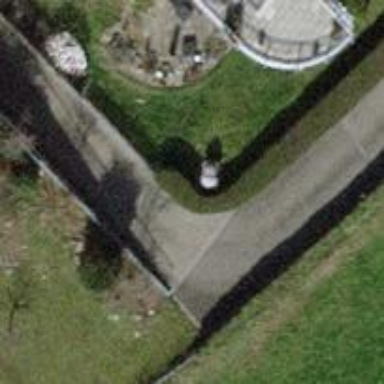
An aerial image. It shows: Hedge barrier.